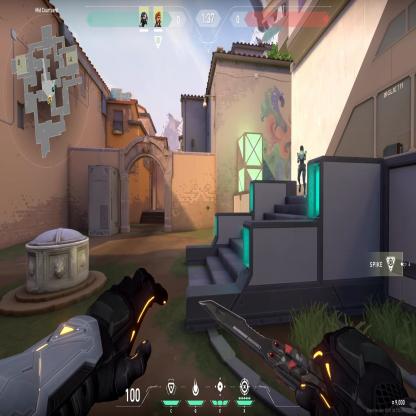
Label: teammate